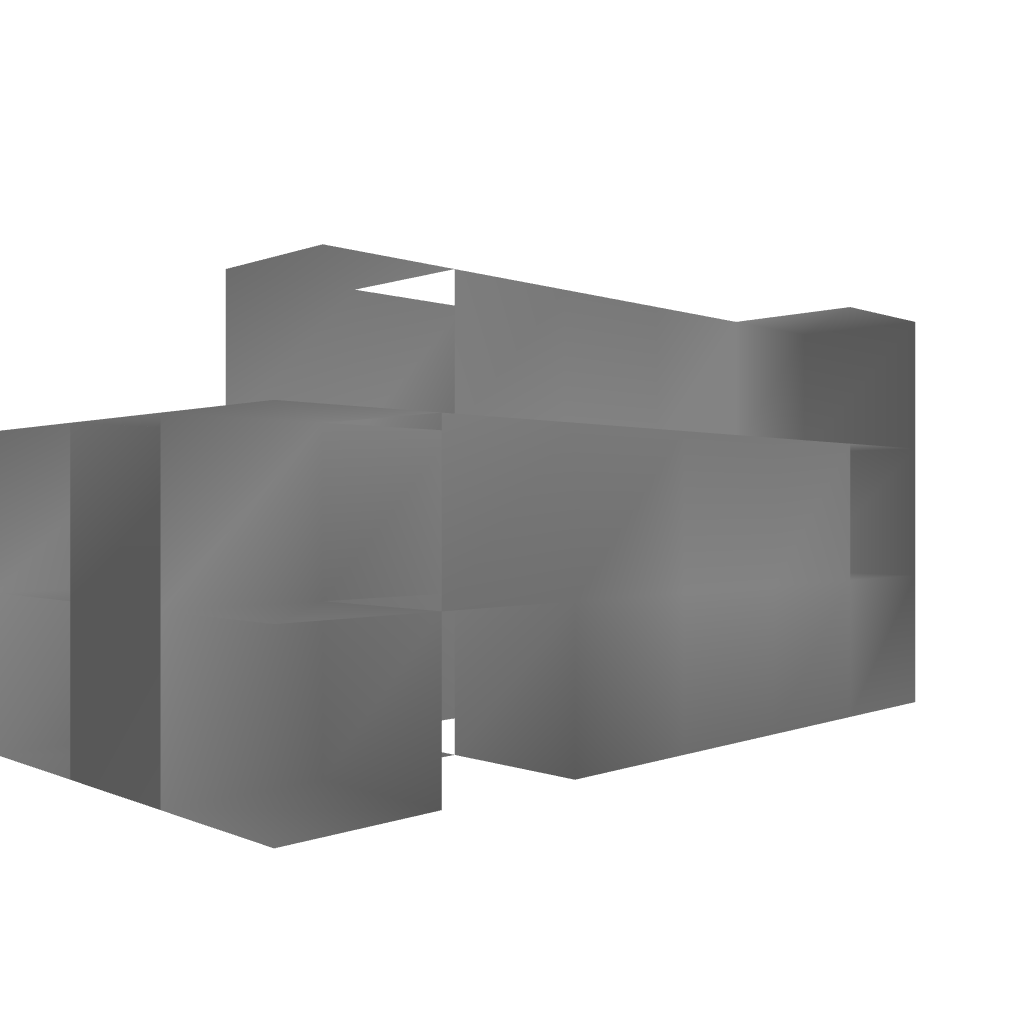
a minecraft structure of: defense machine bad low quality